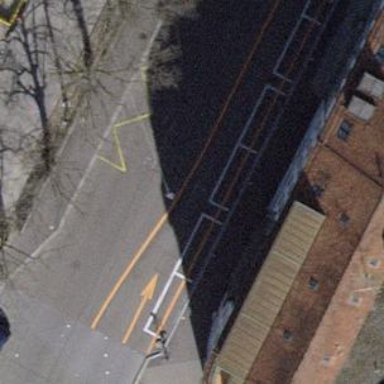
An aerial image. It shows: Parking lane for vehicles.